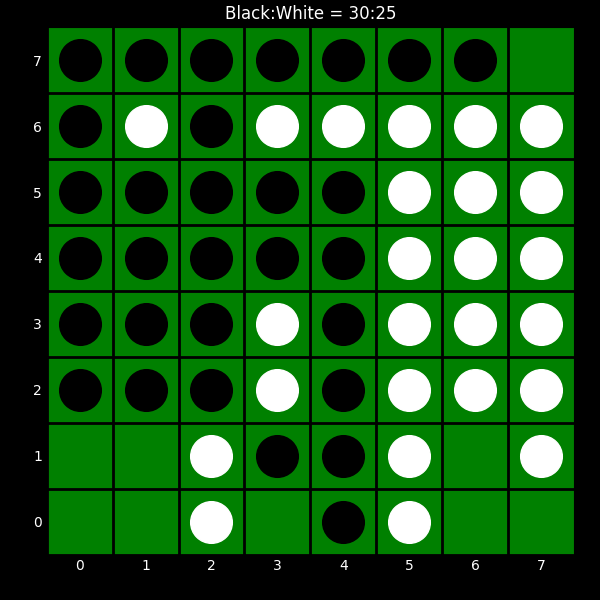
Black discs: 30
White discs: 25